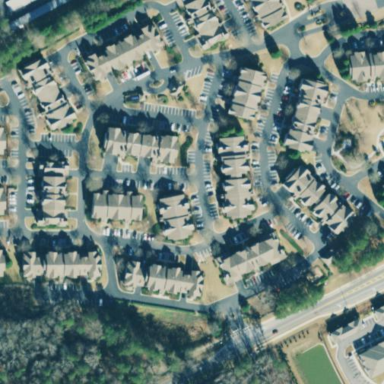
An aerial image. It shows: Residential area with apartments.